【题型】选择题　【知识点】解析几何　【难度】easy
$\forall x,y\in\mathbf{R}$，函数$f(x,y)=\sqrt{(x-1)^2+(y-4)^2}+\dfrac{1}{5}|3x+4y-5|$的最小值为（ ）
\noindent A. $2$ \hfill B. $\dfrac{12}{5}$ \hfill C. $\dfrac{14}{5}$ \hfill D. $\dfrac{16}{5}$
【解答】
\noindent \textbf{【答案】} C
\noindent \textbf{【分析】} 根据距离公式，利用$f(x,y)$的几何意义求最小值.
\noindent \textbf{【详解】} $\sqrt{(x-1)^2+(y-4)^2}$表示的几何意义为平面内的点$P(x,y)$到定点$A(1,4)$的距离，
\noindent $\dfrac{|3x+4y-5|}{5}$表示的几何意义为平面内的点$P(x,y)$到定直线$3x+4y-5=0$的距离，
\noindent 所以$f(x,y)$表示的几何意义是动点$P(x,y)$到定点$A(1,4)$和到定直线$3x+4y-5=0$的距离的和，
\noindent 如图，过点$A$作直线$3x+4y-5=0$的垂线，垂足为点$B$，当点$P$在线段$AB$时，$f(x,y)$最小，最小值为
\noindent $|AB| = \dfrac{|3+16-5|}{5} = \dfrac{14}{5}$.

\noindent 故选：C
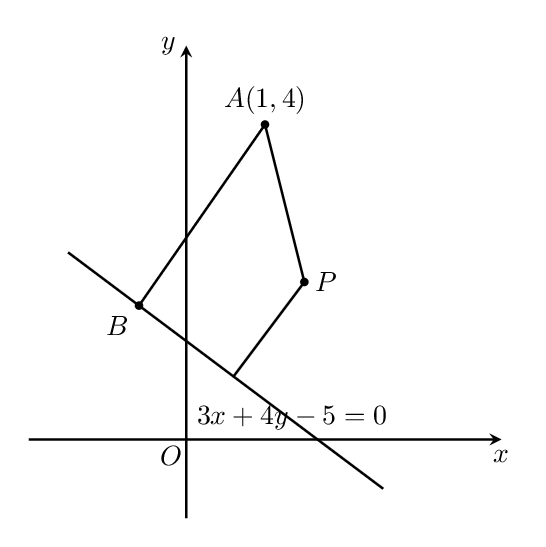